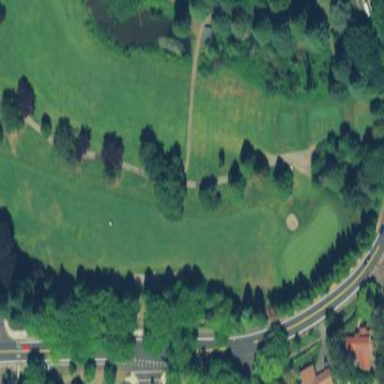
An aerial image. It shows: Golf fairway surrounded by grass.